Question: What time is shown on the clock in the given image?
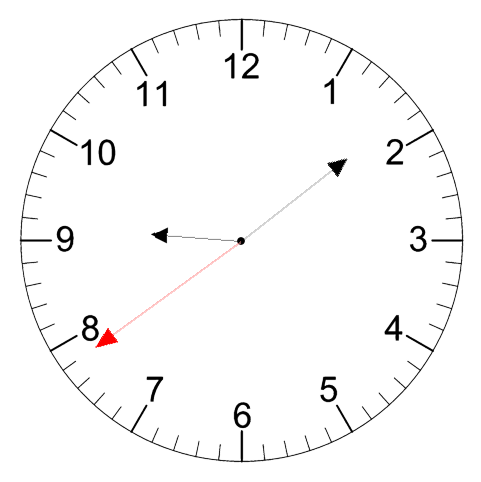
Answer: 09:08:39